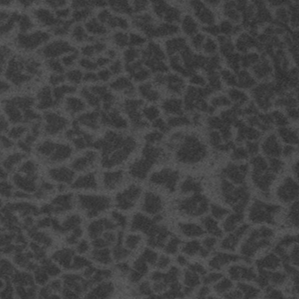
Label: frost